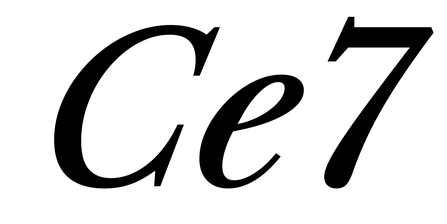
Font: LibreCaslonText-Italic_Medium_Italic